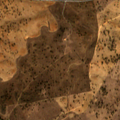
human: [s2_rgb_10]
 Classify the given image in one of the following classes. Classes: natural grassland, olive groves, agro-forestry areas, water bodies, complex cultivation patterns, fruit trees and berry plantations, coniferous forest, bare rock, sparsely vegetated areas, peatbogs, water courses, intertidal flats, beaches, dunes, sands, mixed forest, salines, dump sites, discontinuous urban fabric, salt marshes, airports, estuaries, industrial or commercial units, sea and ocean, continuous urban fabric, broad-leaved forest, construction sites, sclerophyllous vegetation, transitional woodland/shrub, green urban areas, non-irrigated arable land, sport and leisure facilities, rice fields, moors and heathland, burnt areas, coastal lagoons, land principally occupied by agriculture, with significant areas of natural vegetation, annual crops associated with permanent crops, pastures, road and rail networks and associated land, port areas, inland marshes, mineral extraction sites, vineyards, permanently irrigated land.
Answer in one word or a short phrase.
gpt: non-irrigated arable land, pastures, agro-forestry areas